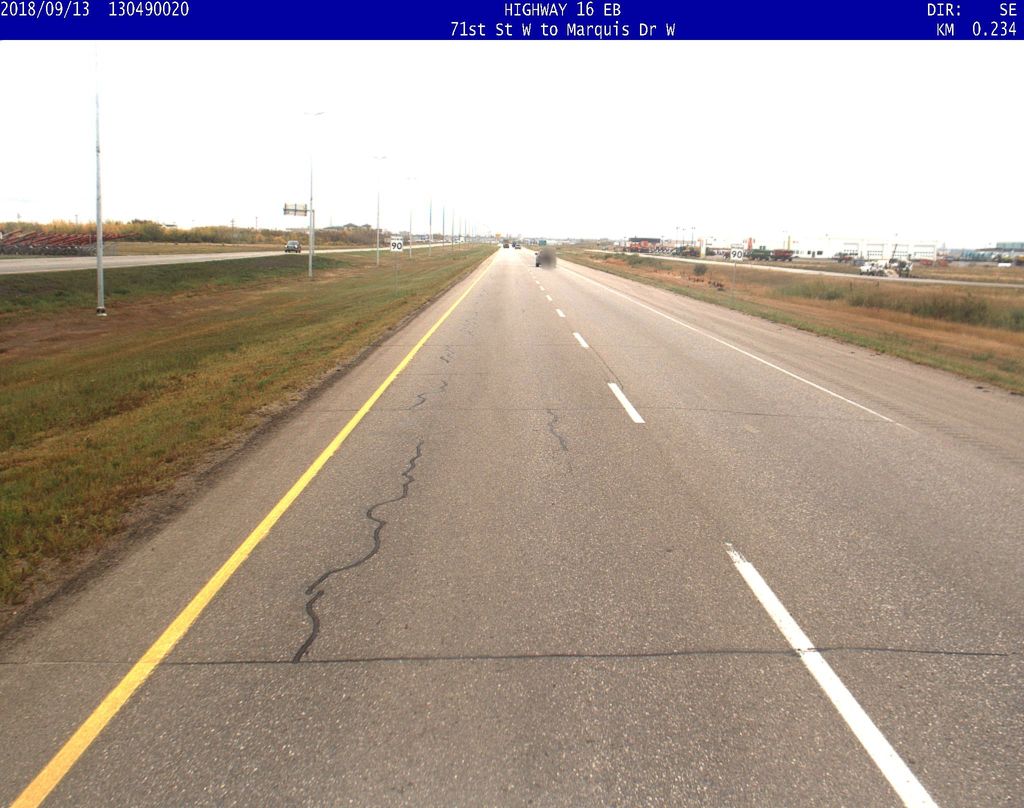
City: saskatoon